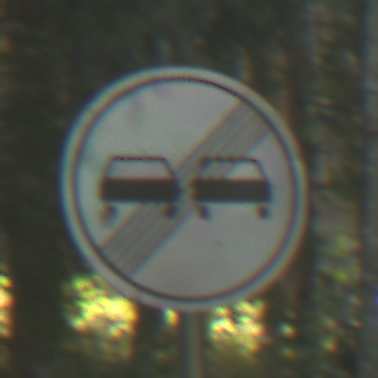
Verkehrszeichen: EndeUeberholverbot
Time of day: MorningAfternoon
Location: Outdoor (Nature)
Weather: Clear
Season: NotSpecified
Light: Natural